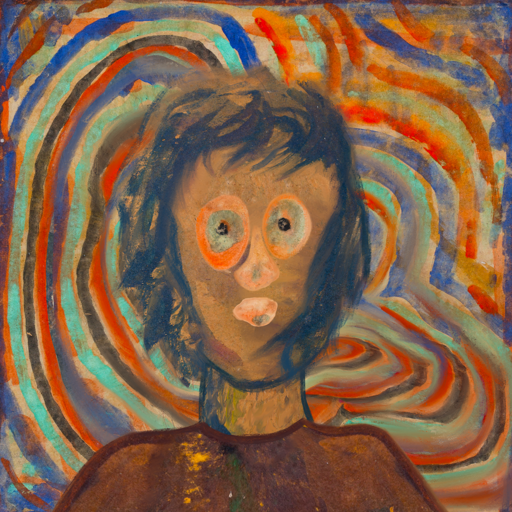
Background: Sisters, Head And Neck Front: In_The_Sun, Face Front: Childish, Bust: Comrade, Hair Front: InTheSun, Head Accessory: Blank, Second Necklace: Blank, Necklace: Blank, Baby: Blank